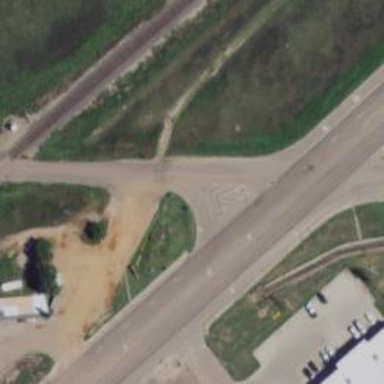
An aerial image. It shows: Road with stop sign.